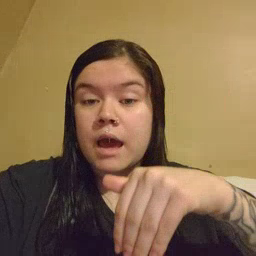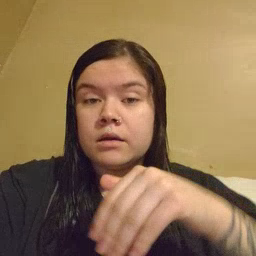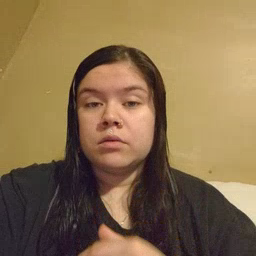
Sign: night